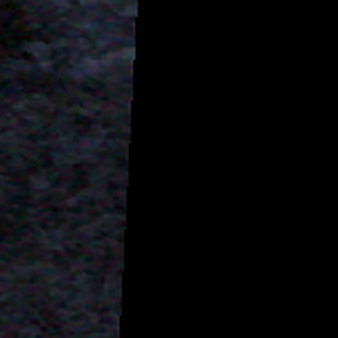
Label: other